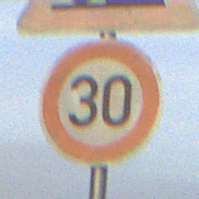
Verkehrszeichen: Geschwindigkeit30
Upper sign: SteinschlagRechts
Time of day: SunriseSunset
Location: Outdoor (Urban)
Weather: PartlyCloudy
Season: NotSpecified
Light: Natural